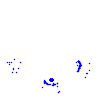
Particle: kaon